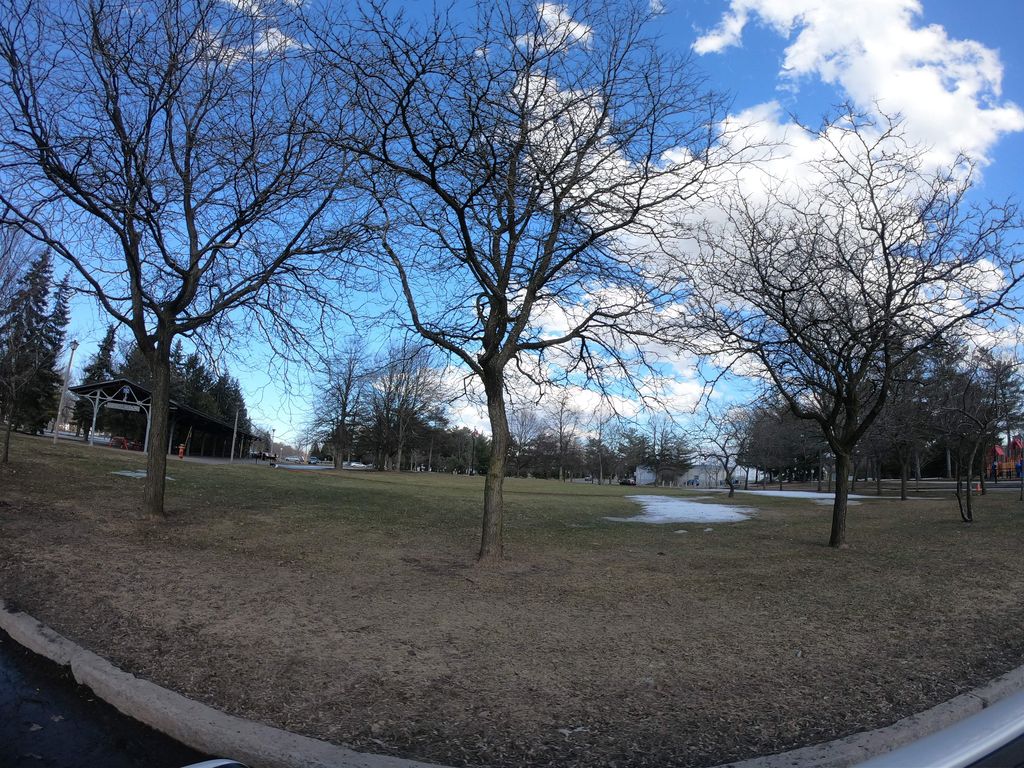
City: ottawa-gatineau